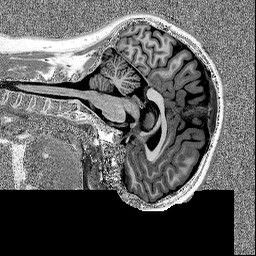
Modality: MP2RAGE
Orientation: sagittal
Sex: female